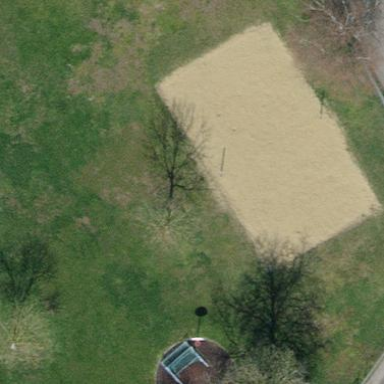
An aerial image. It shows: Sandy pitch for beach volleyball.